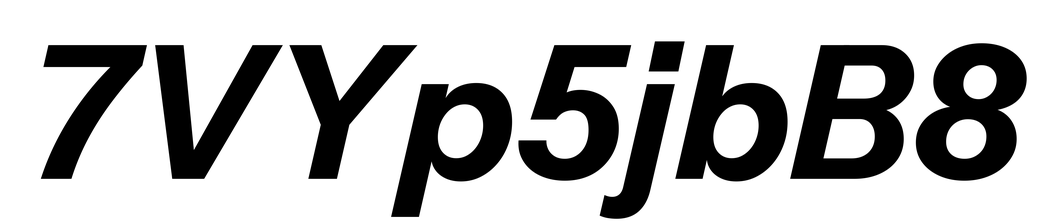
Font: InstrumentSans-Italic_Bold_Italic